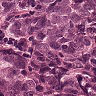
Metastatic tissue present: yes